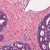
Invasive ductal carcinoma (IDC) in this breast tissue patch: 0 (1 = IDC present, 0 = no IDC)